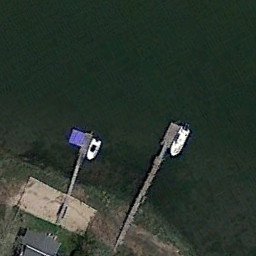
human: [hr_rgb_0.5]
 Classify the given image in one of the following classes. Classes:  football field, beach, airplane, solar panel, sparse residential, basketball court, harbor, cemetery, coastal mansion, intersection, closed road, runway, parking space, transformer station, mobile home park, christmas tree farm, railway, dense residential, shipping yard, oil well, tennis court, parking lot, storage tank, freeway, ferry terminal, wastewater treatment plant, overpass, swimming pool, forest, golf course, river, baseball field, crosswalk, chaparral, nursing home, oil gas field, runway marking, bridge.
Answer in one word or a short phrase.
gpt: ferry terminal